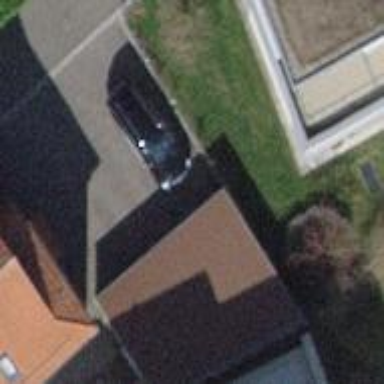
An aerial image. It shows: Group of garages.